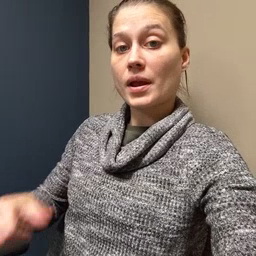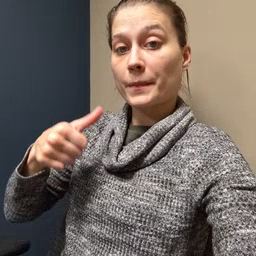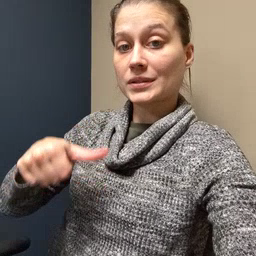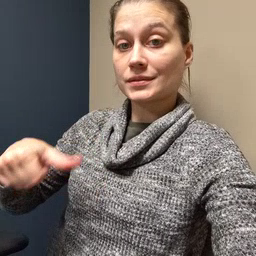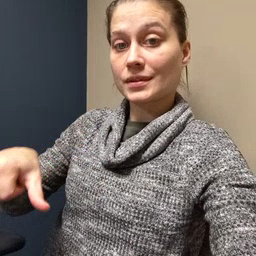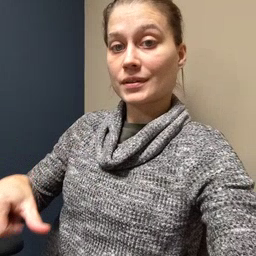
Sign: puzzle